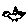
Label: bird